Question: Looking for <URL> for GWT
I need to show something like the following image. Interactive is a plus but is not mandatory and size of data set is not big.

I seen the Protovis. It has <URL> that is just amazing but I do not know how to wrap it up and use from GWT.
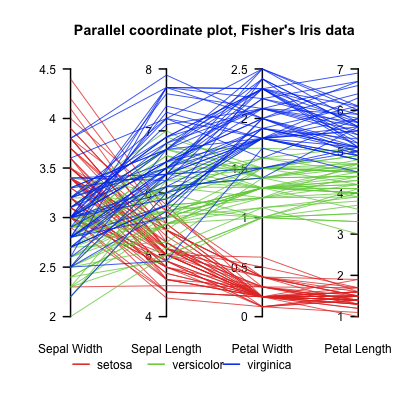
Answer: You can check out the <URL> wrapper. If the specific chart is not supported by the GWT wrapper you can also try to use protovis directly via JSNI.
There is also a custom google chart for parallel coordinates which you can find <URL>. You could use that in combination with the gwt visualization api.